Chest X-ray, PA view. Patient: 55 years old, sex F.
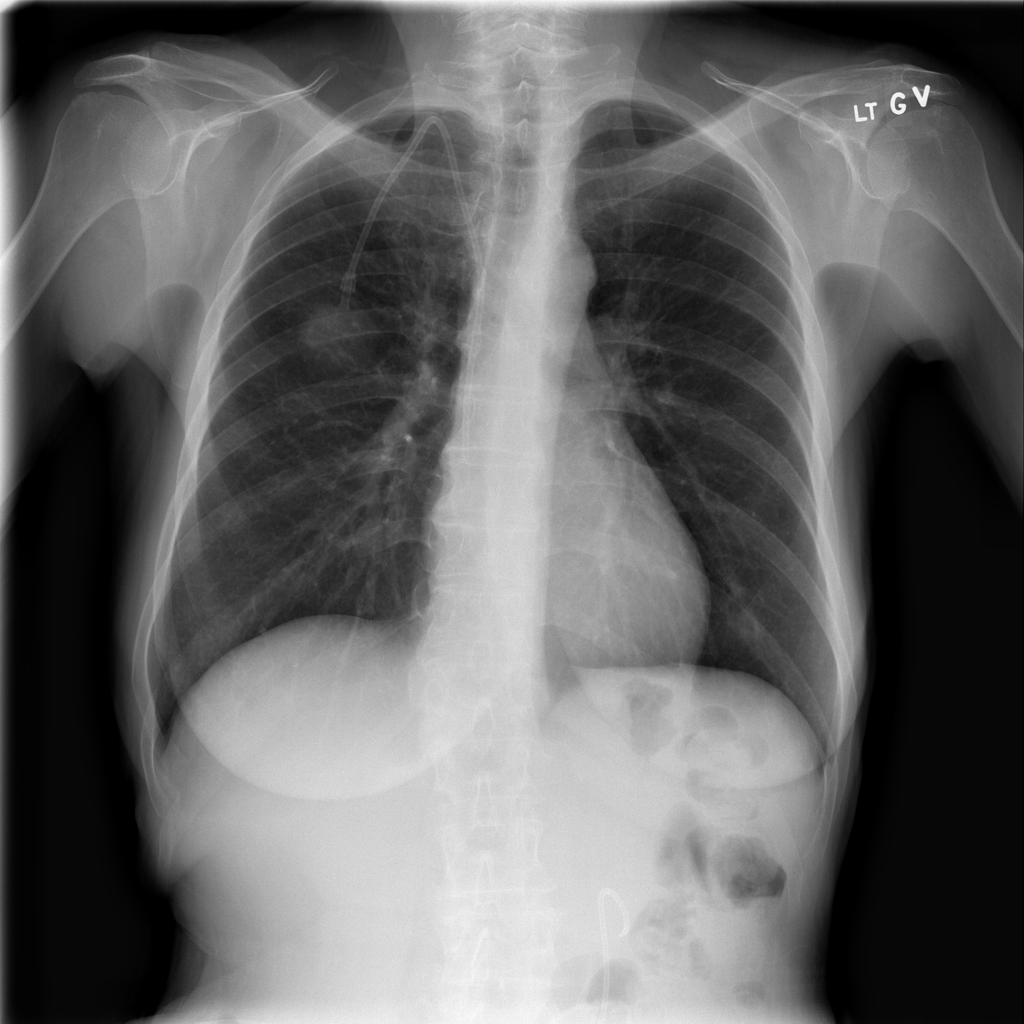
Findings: No Finding